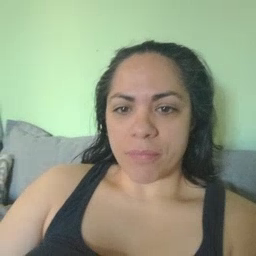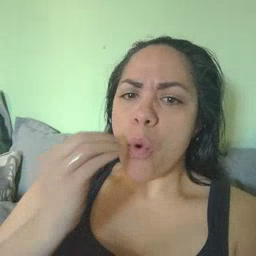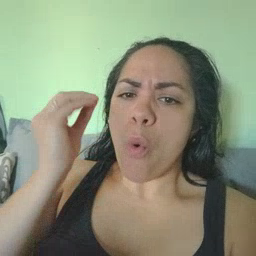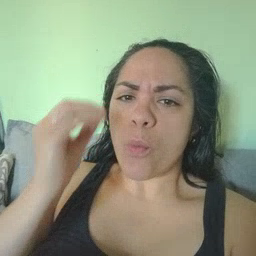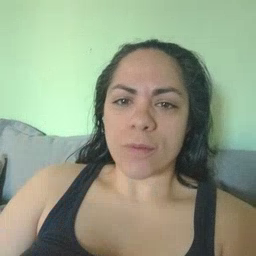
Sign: home